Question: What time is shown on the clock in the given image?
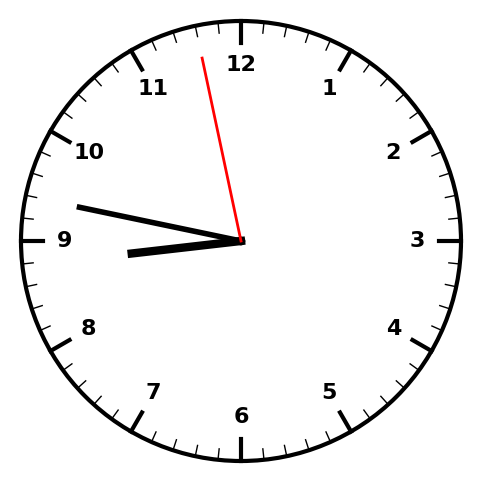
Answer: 08:46:58